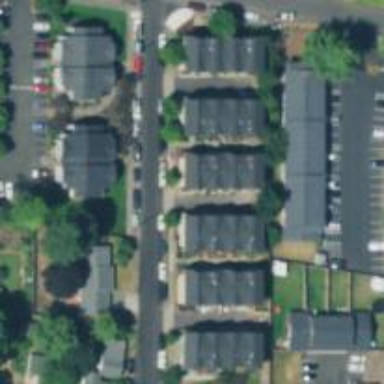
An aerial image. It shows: Living street.